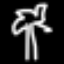
Label: palm tree